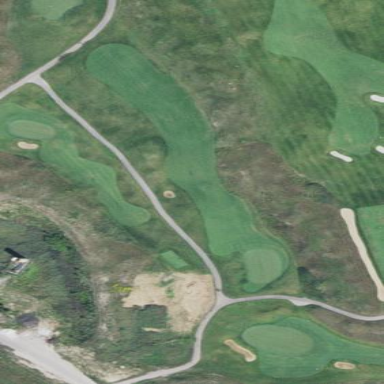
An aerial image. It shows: Well-maintained grassy area designated as golf fairway for the sport of golf. The grass is neatly mown.